The plot is a time-scale (wavelet) decomposition of a bearing vibration signal. Diagnose the bearing from this image, choosing from: normal, inner_race, outer_race, ball.
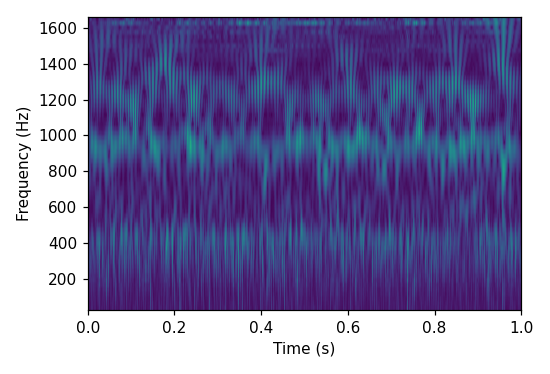
Answer: outer_race